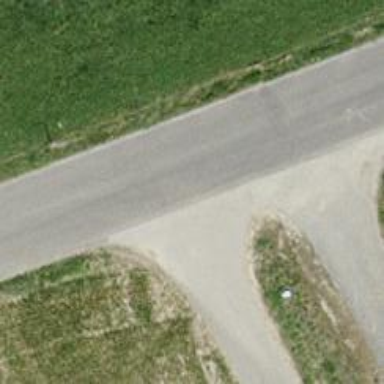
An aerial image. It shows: Unclassified road with asphalt surface.